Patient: sex M, age 69
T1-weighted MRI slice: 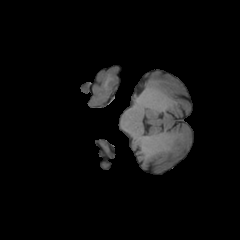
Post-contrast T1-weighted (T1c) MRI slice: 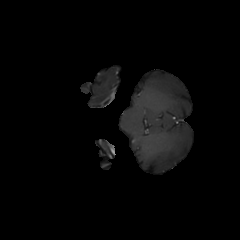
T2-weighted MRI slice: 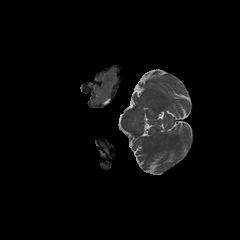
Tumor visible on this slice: no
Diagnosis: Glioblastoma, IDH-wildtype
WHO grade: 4